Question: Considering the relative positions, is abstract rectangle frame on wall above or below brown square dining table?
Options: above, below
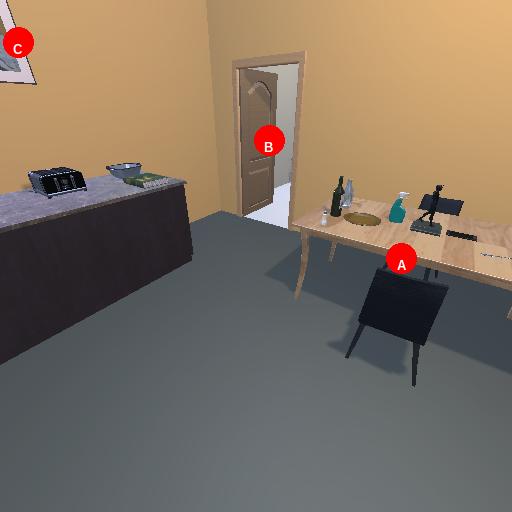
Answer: above